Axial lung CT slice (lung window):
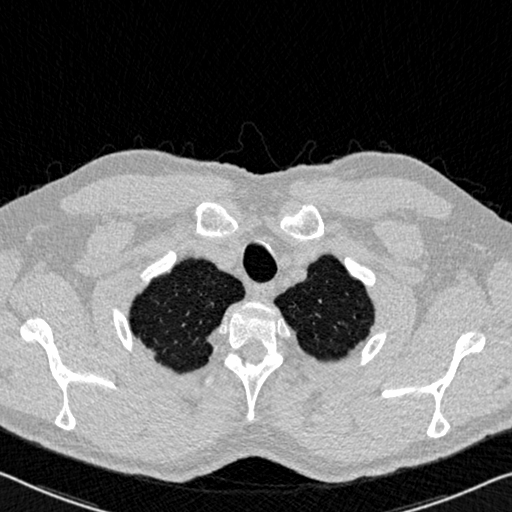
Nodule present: no